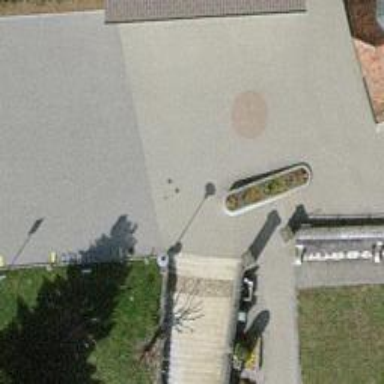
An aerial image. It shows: Footway made of paving stones.